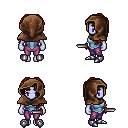
a pixel art fantasy rpg character, female body template, dark elf, purple skin, blue vest, magenta pants, brunette princess hairstyle, cloth hood, metal boots, dagger, four views (front, back, left, right), 2x2 character sprite sheet, small pixel art, hard edges, no anti-aliasing